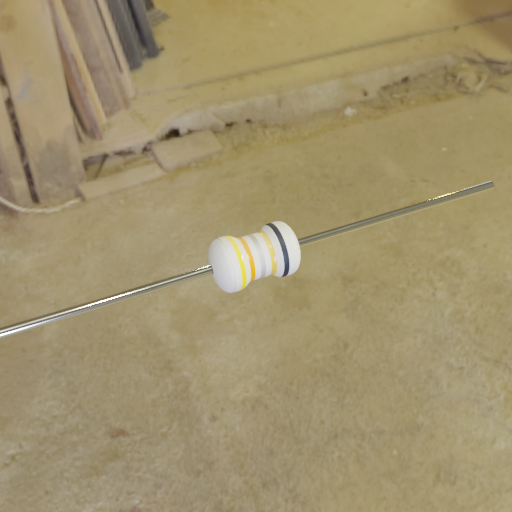
Resistor colour bands (in order): yellow, orange, silver, gold, black